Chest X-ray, PA view. Patient: 55 years old, sex M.
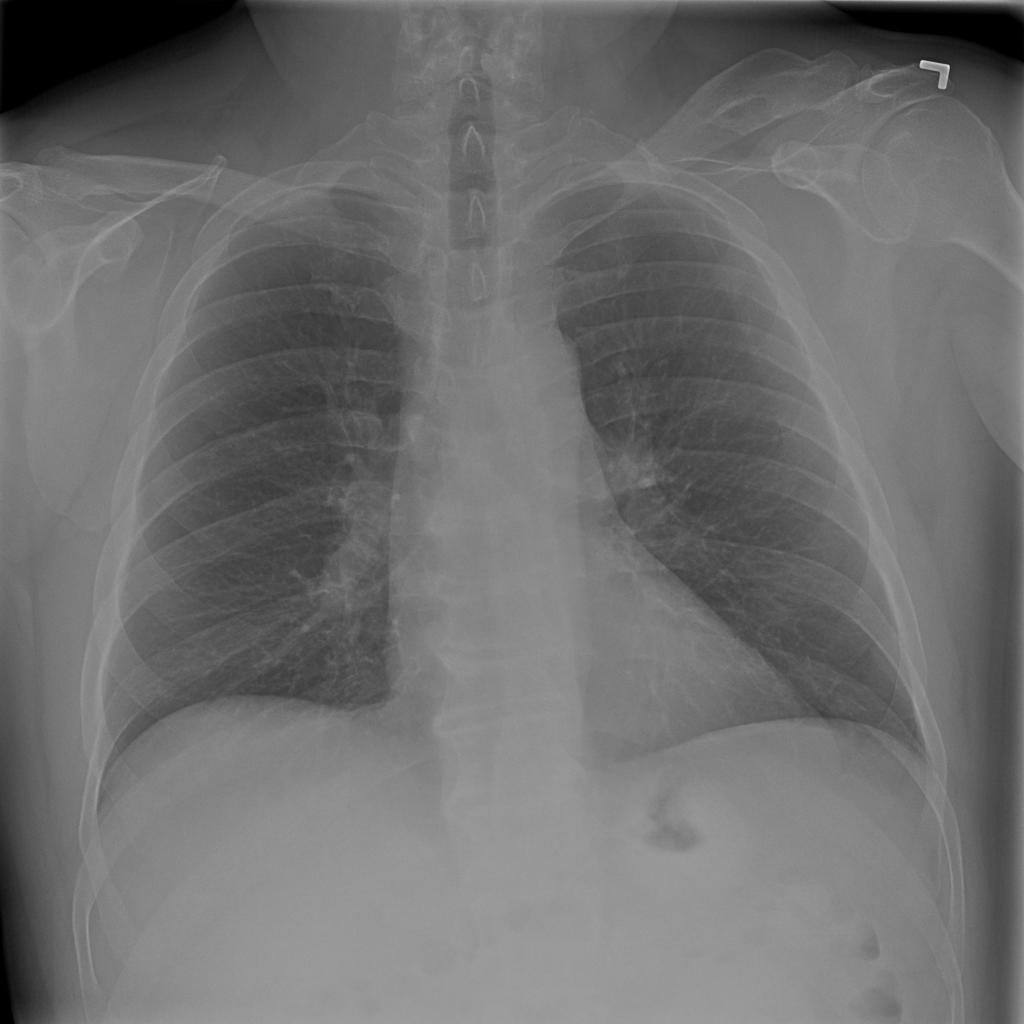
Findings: No Finding